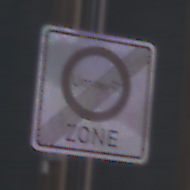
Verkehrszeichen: EndeUmweltzone
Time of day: MorningAfternoon
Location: Outdoor (Urban)
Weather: PartlyCloudy
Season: NotSpecified
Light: Natural